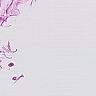
Metastatic tissue present: no